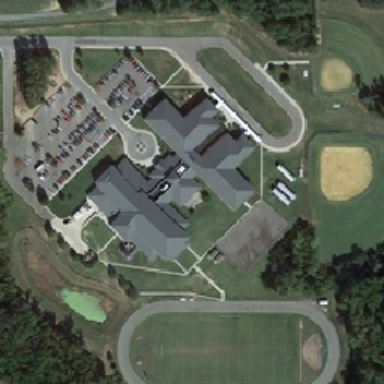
Buildings with parking lots are close to amusement parks and many green trees .